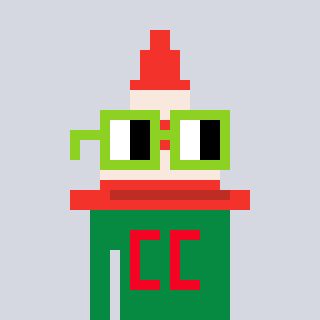
a pixel art character with square light green glasses, a cone-shaped head and a green-colored body on a cool background